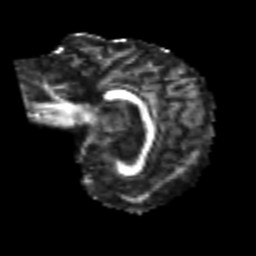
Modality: FA
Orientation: sagittal
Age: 53
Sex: male
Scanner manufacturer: siemens
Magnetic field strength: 3 T
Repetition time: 4.987 s
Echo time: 0.0792 s